【题型】证明题　【知识点】解析几何　【难度】easy
已知双曲线$C$:$x^2 - \dfrac{y^2}{3}=1$的左、右顶点分别是$A_1,A_2$，直线$l$与$C$交于$M,N$两点（不与$A_2$重合），设直线$A_2M,A_2N,l$的斜率分别为$k_1,k_2,k$，且$(k_1 + k_2)k = -6$.

(1) 判断直线$l$是否过$x$轴上的定点，若过，求出该定点；若不过，请说明理由.

(2) 若$M,N$分别在第一和第四象限内，证明：直线$MA_1$与$NA_2$的交点$P$在定直线上.
【解答】
【解】（1）由题意可知$A_1(-1,0),A_2(1,0),k \neq 0$，设直线$l$的方程为$y = kx + m$，$M(x_1,y_1),N(x_2,y_2)$.

由$\begin{cases}x^2 - \dfrac{y^2}{3} = 1 \\y = kx + m\end{cases}$，消去$y$，可得$(3 - k^2)x^2 - 2kmx - m^2 - 3 = 0$，

则$k^2 \neq 3$，$\Delta = 12(m^2 + 3 - k^2) > 0$，即$k^2 < m^2 + 3$，

$x_1 + x_2 = \dfrac{2km}{3 - k^2},x_1x_2 = -\dfrac{m^2 + 3}{3 - k^2}$。

因为$(k_1 + k_2)k = k\left(\dfrac{kx_1 + m}{x_1 - 1} + \dfrac{kx_2 + m}{x_2 - 1}\right) = k\left[\dfrac{2kx_1x_2 + (m - k)(x_1 + x_2) - 2m}{x_1x_2 - (x_1 + x_2) + 1}\right]$

$= k\left[\dfrac{2k\left(-\dfrac{m^2 + 3}{3 - k^2}\right) + (m - k)\dfrac{2km}{3 - k^2} - 2m}{-\dfrac{m^2 + 3}{3 - k^2} - \dfrac{2km}{3 - k^2} + 1}\right] = \dfrac{6k}{m + k} = -6$,

所以$m = -2k$，

故直线$l$的方程为$y = k(x - 2)$，恒过点$(2,0)$.

（2）由题可知，直线$MA_1$的方程为$y = \dfrac{y_1}{x_1 + 1}(x + 1)$，直线$NA_2$的方程为$y = \dfrac{y_2}{x_2 - 1}(x - 1)$，

因为$\dfrac{x + 1}{x - 1} = \dfrac{y_2(x_1 + 1)}{y_1(x_2 - 1)} = \dfrac{(x_2 - 2)(x_1 + 1)}{(x_1 - 2)(x_2 - 1)} = \dfrac{x_1x_2 - 2x_1 + x_2 - 2}{x_1x_2 - 2x_2 - x_1 + 2}$

$= \dfrac{x_1x_2 + (x_1 + x_2) - 3x_1 - 2}{x_1x_2 - 2(x_1 + x_2) + x_1 + 2} = \dfrac{-\dfrac{6k^2 - 9}{3 - k^2} - 3x_1}{\dfrac{2k^2 + 3}{3 - k^2} + x_1} = -3,$

所以$x = \dfrac{1}{2}$，故点$P$在定直线$x = \dfrac{1}{2}$上.

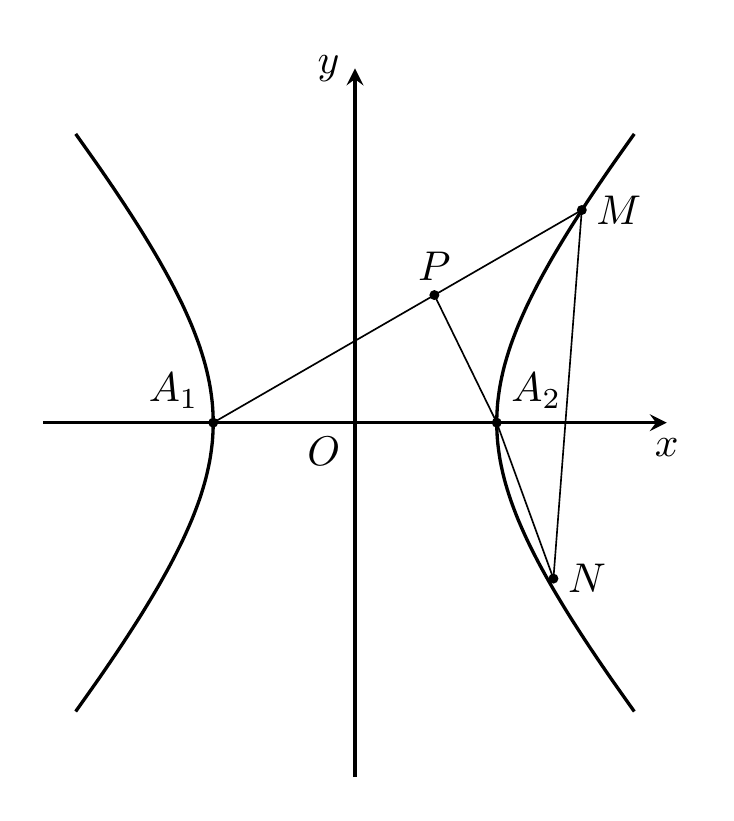